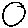
Label: circle